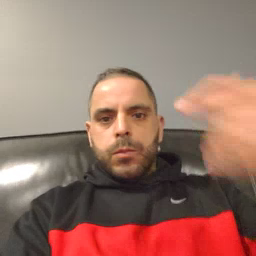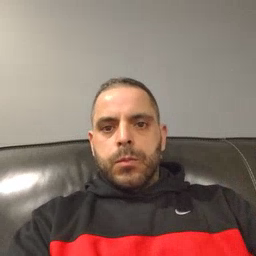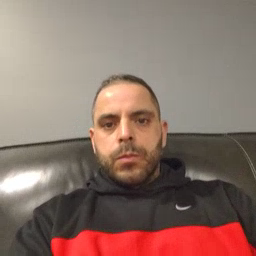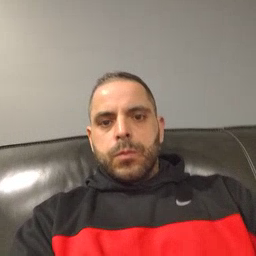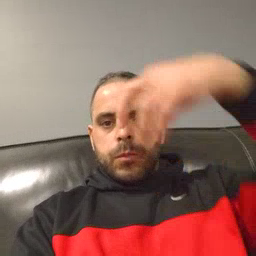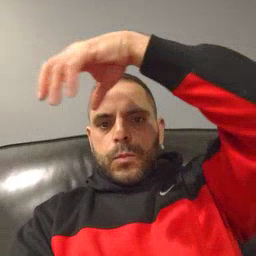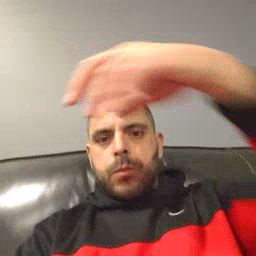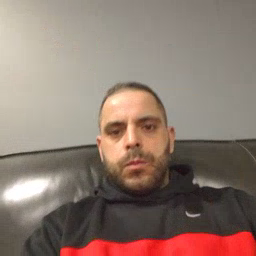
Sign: cloud